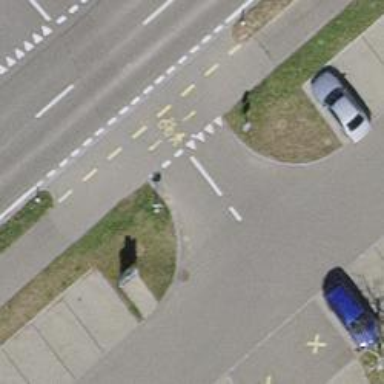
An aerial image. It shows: Unmarked road crossing.